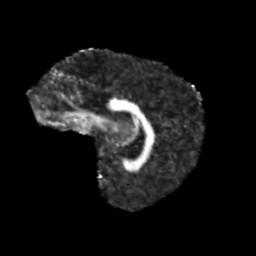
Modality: FA
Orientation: sagittal
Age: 11
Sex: male
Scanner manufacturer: siemens
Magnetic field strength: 3 T
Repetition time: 3.8 s
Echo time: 0.07 s